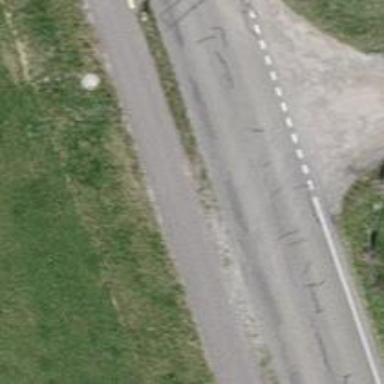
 featuring cycle track on the left side."